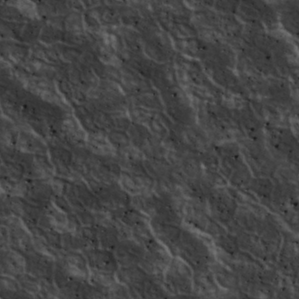
Label: non_frost